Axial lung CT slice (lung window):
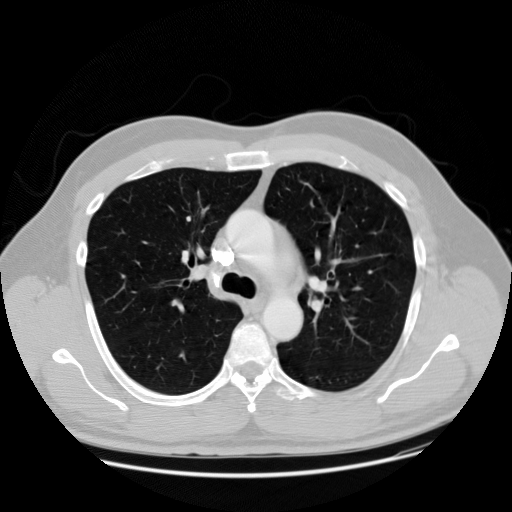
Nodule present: no